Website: macys
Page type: customer-info-address
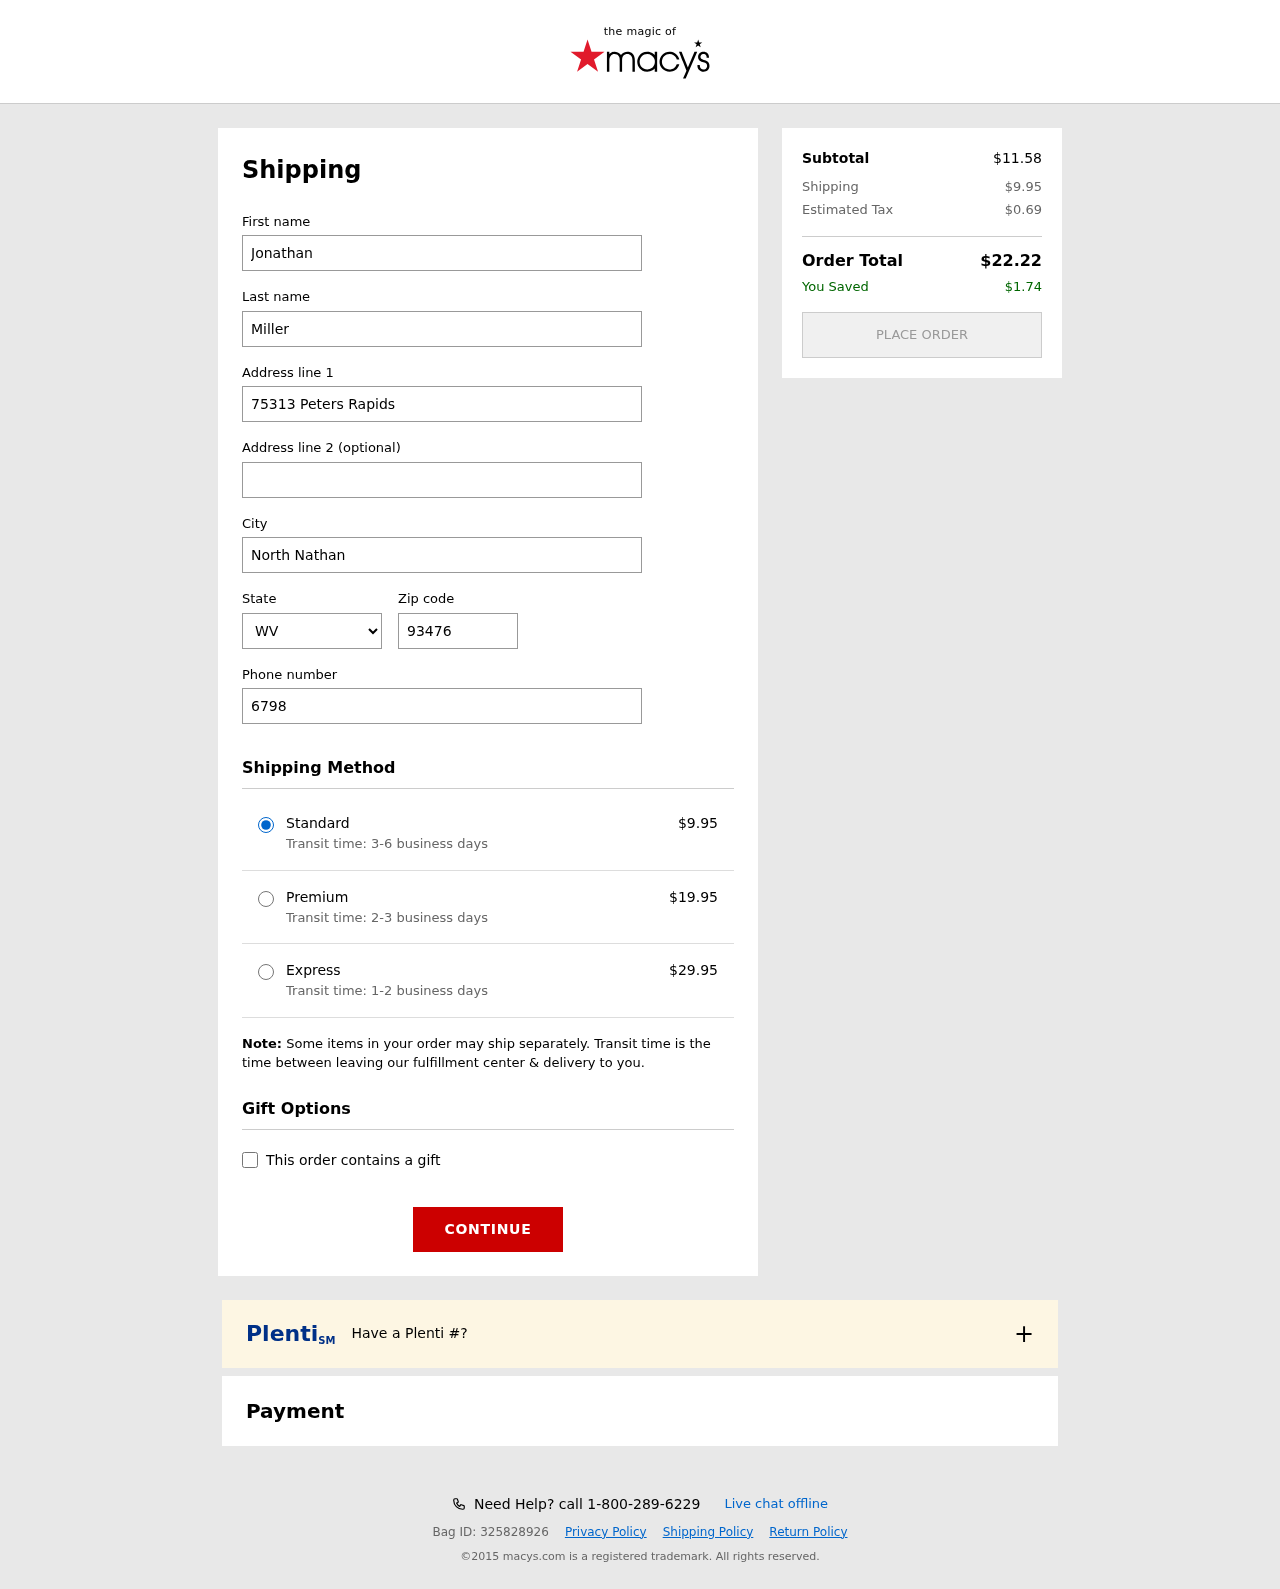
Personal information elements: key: PII_CITY
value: North Nathan
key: PII_FIRSTNAME
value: Jonathan
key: PII_LASTNAME
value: Miller
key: PII_PHONE
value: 6798633467
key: PII_POSTCODE
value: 93476
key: PII_STATE_ABBR
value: WV
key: PII_STREET
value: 75313 Peters Rapids
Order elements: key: ORDER_SHIPPING_COST
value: $9.95
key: ORDER_SHIPPING_COST_PREMIUM
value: $19.95
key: ORDER_SHIPPING_COST_EXPRESS
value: $29.95
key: ORDER_SUBTOTAL
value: $11.58
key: ORDER_TAX
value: $0.69
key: ORDER_TOTAL
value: $22.22
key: ORDER_SAVINGS
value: $1.74